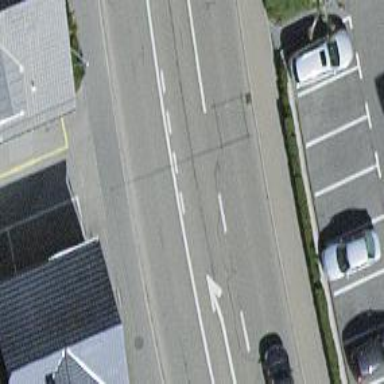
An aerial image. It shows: Asphalt road with sidewalks on both sides. The road is classified as primary highway.